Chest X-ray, PA view. Patient: 45 years old, sex M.
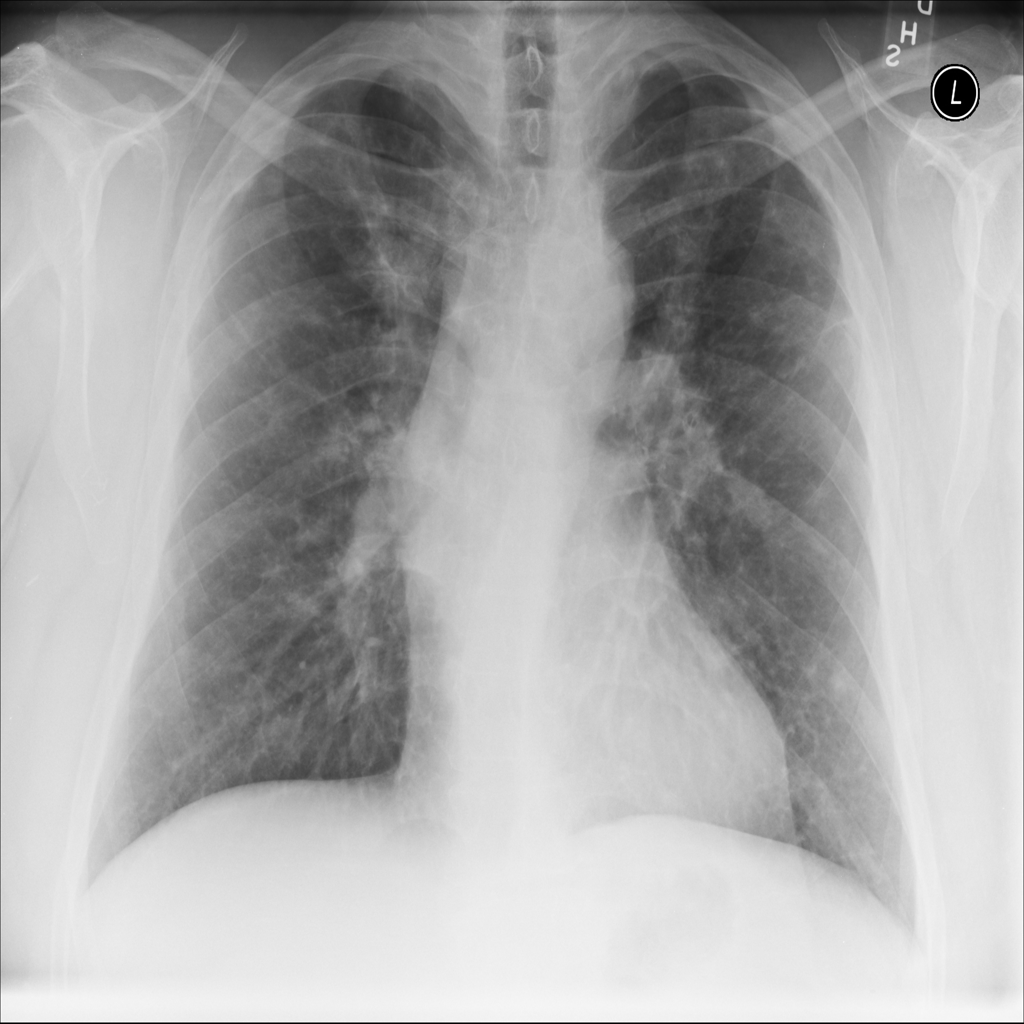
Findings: Nodule